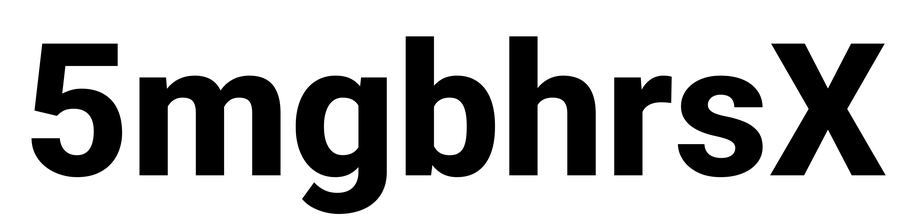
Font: Roboto_ExtraBold